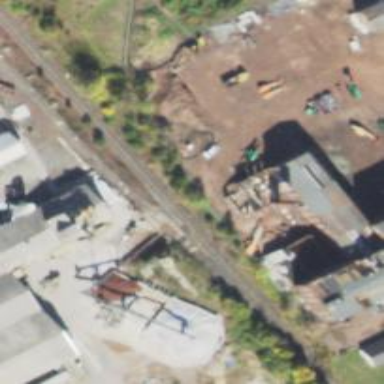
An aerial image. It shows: Railway siding with rails.